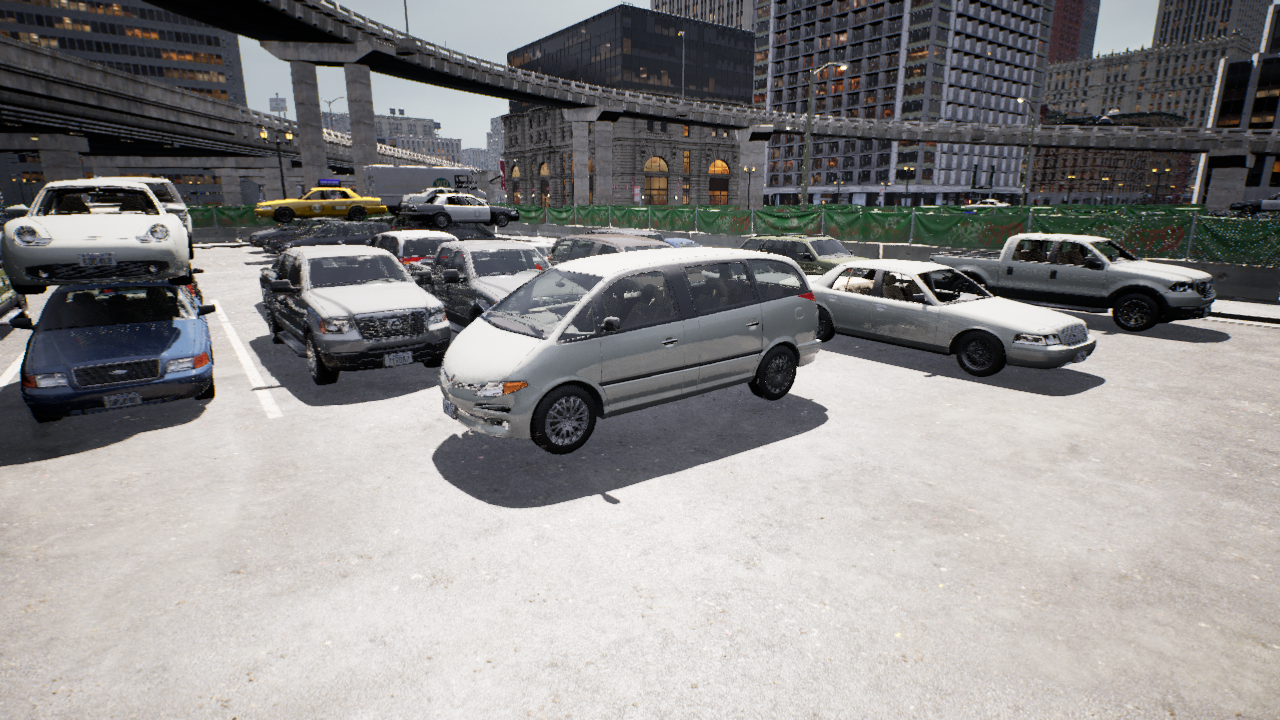
Venue: arterial
Lighting: clear day
Vehicle rig: minivan